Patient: sex F, age 56
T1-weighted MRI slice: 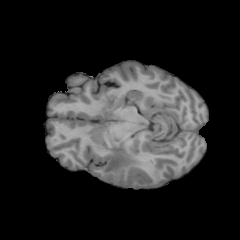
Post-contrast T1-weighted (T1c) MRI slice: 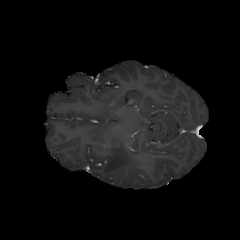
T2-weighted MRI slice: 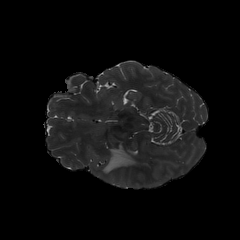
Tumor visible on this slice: yes
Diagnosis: Glioblastoma, IDH-wildtype
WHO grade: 4